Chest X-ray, PA view. Patient: 57 years old, sex F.
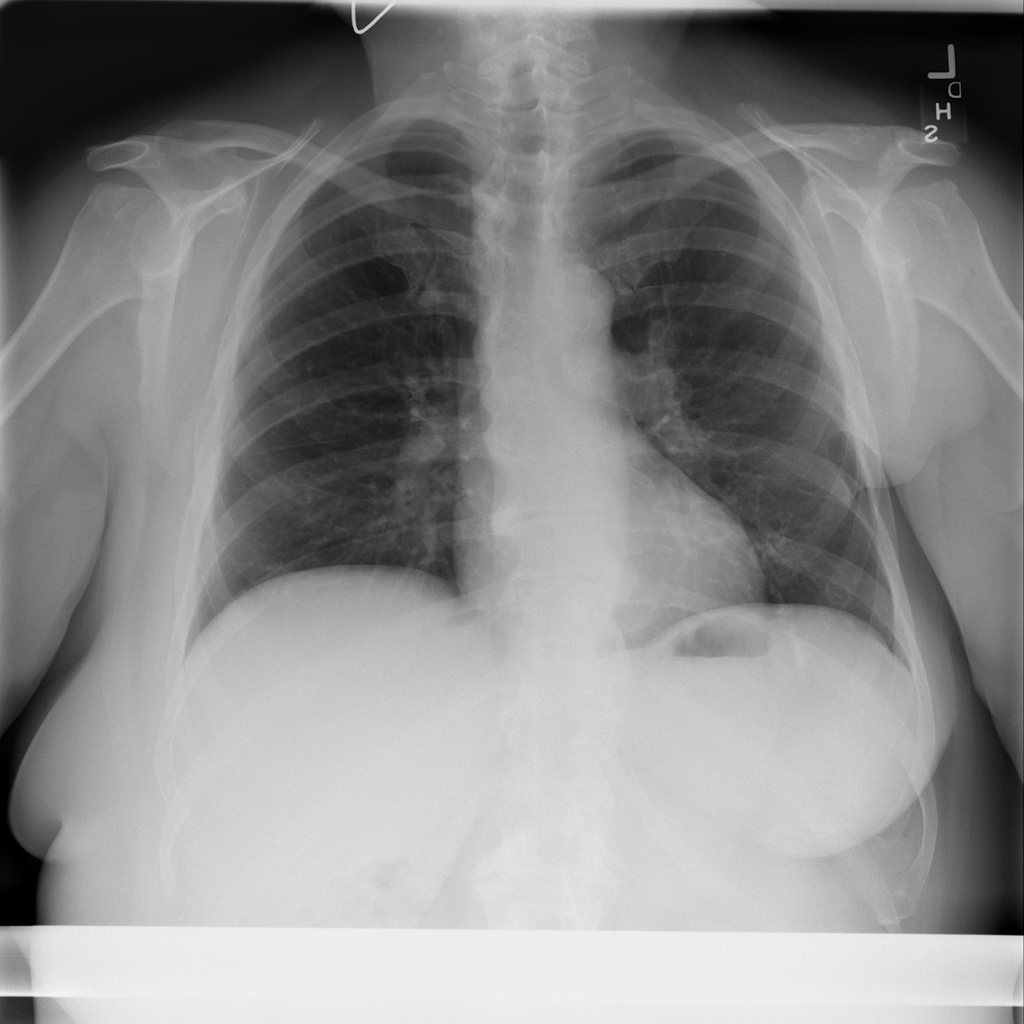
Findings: No Finding